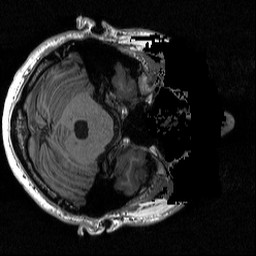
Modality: T1w
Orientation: axial
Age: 27
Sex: male
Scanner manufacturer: siemens
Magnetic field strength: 3 T
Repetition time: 2.3 s
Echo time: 0.00298 s